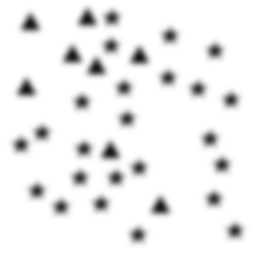
Squares: 0
Triangles: 8
Stars: 24
Total shapes: 32